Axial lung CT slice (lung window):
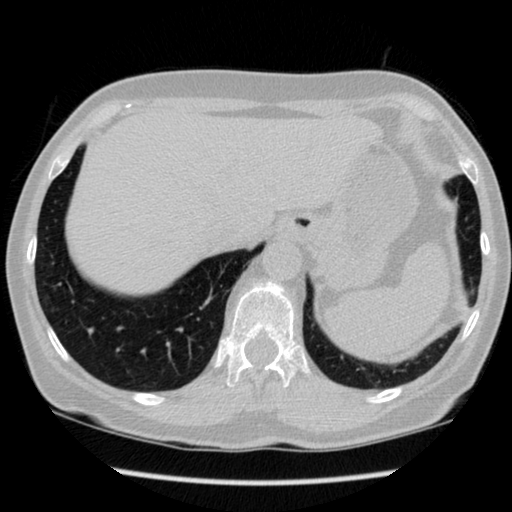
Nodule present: no